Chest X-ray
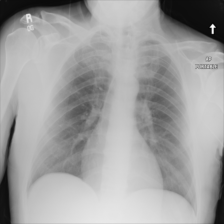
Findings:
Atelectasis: negative
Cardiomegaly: negative
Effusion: negative
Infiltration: negative
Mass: negative
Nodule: negative
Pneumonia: negative
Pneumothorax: negative
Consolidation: negative
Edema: negative
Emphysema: negative
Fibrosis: negative
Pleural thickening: negative
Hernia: negative